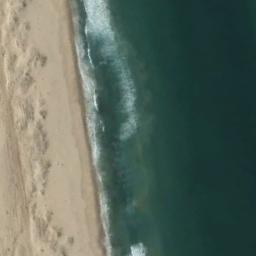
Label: beach